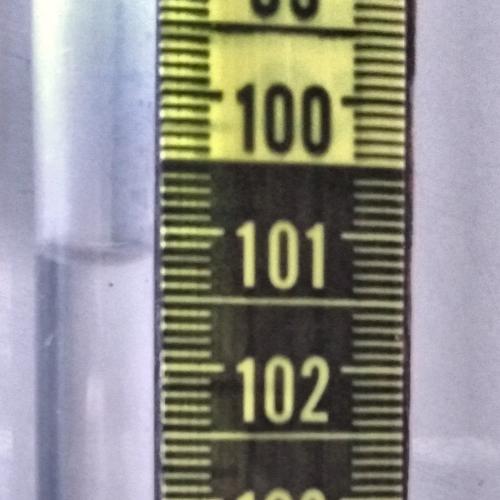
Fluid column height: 101.2 cm